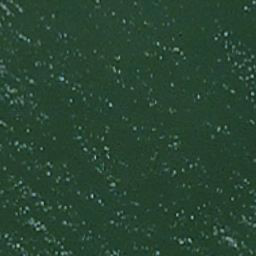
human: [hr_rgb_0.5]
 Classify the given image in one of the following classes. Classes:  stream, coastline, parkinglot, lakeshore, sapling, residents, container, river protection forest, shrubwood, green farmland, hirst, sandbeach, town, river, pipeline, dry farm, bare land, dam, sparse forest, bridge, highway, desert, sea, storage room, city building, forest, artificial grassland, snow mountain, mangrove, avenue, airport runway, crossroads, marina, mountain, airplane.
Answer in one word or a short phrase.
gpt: sea